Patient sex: M
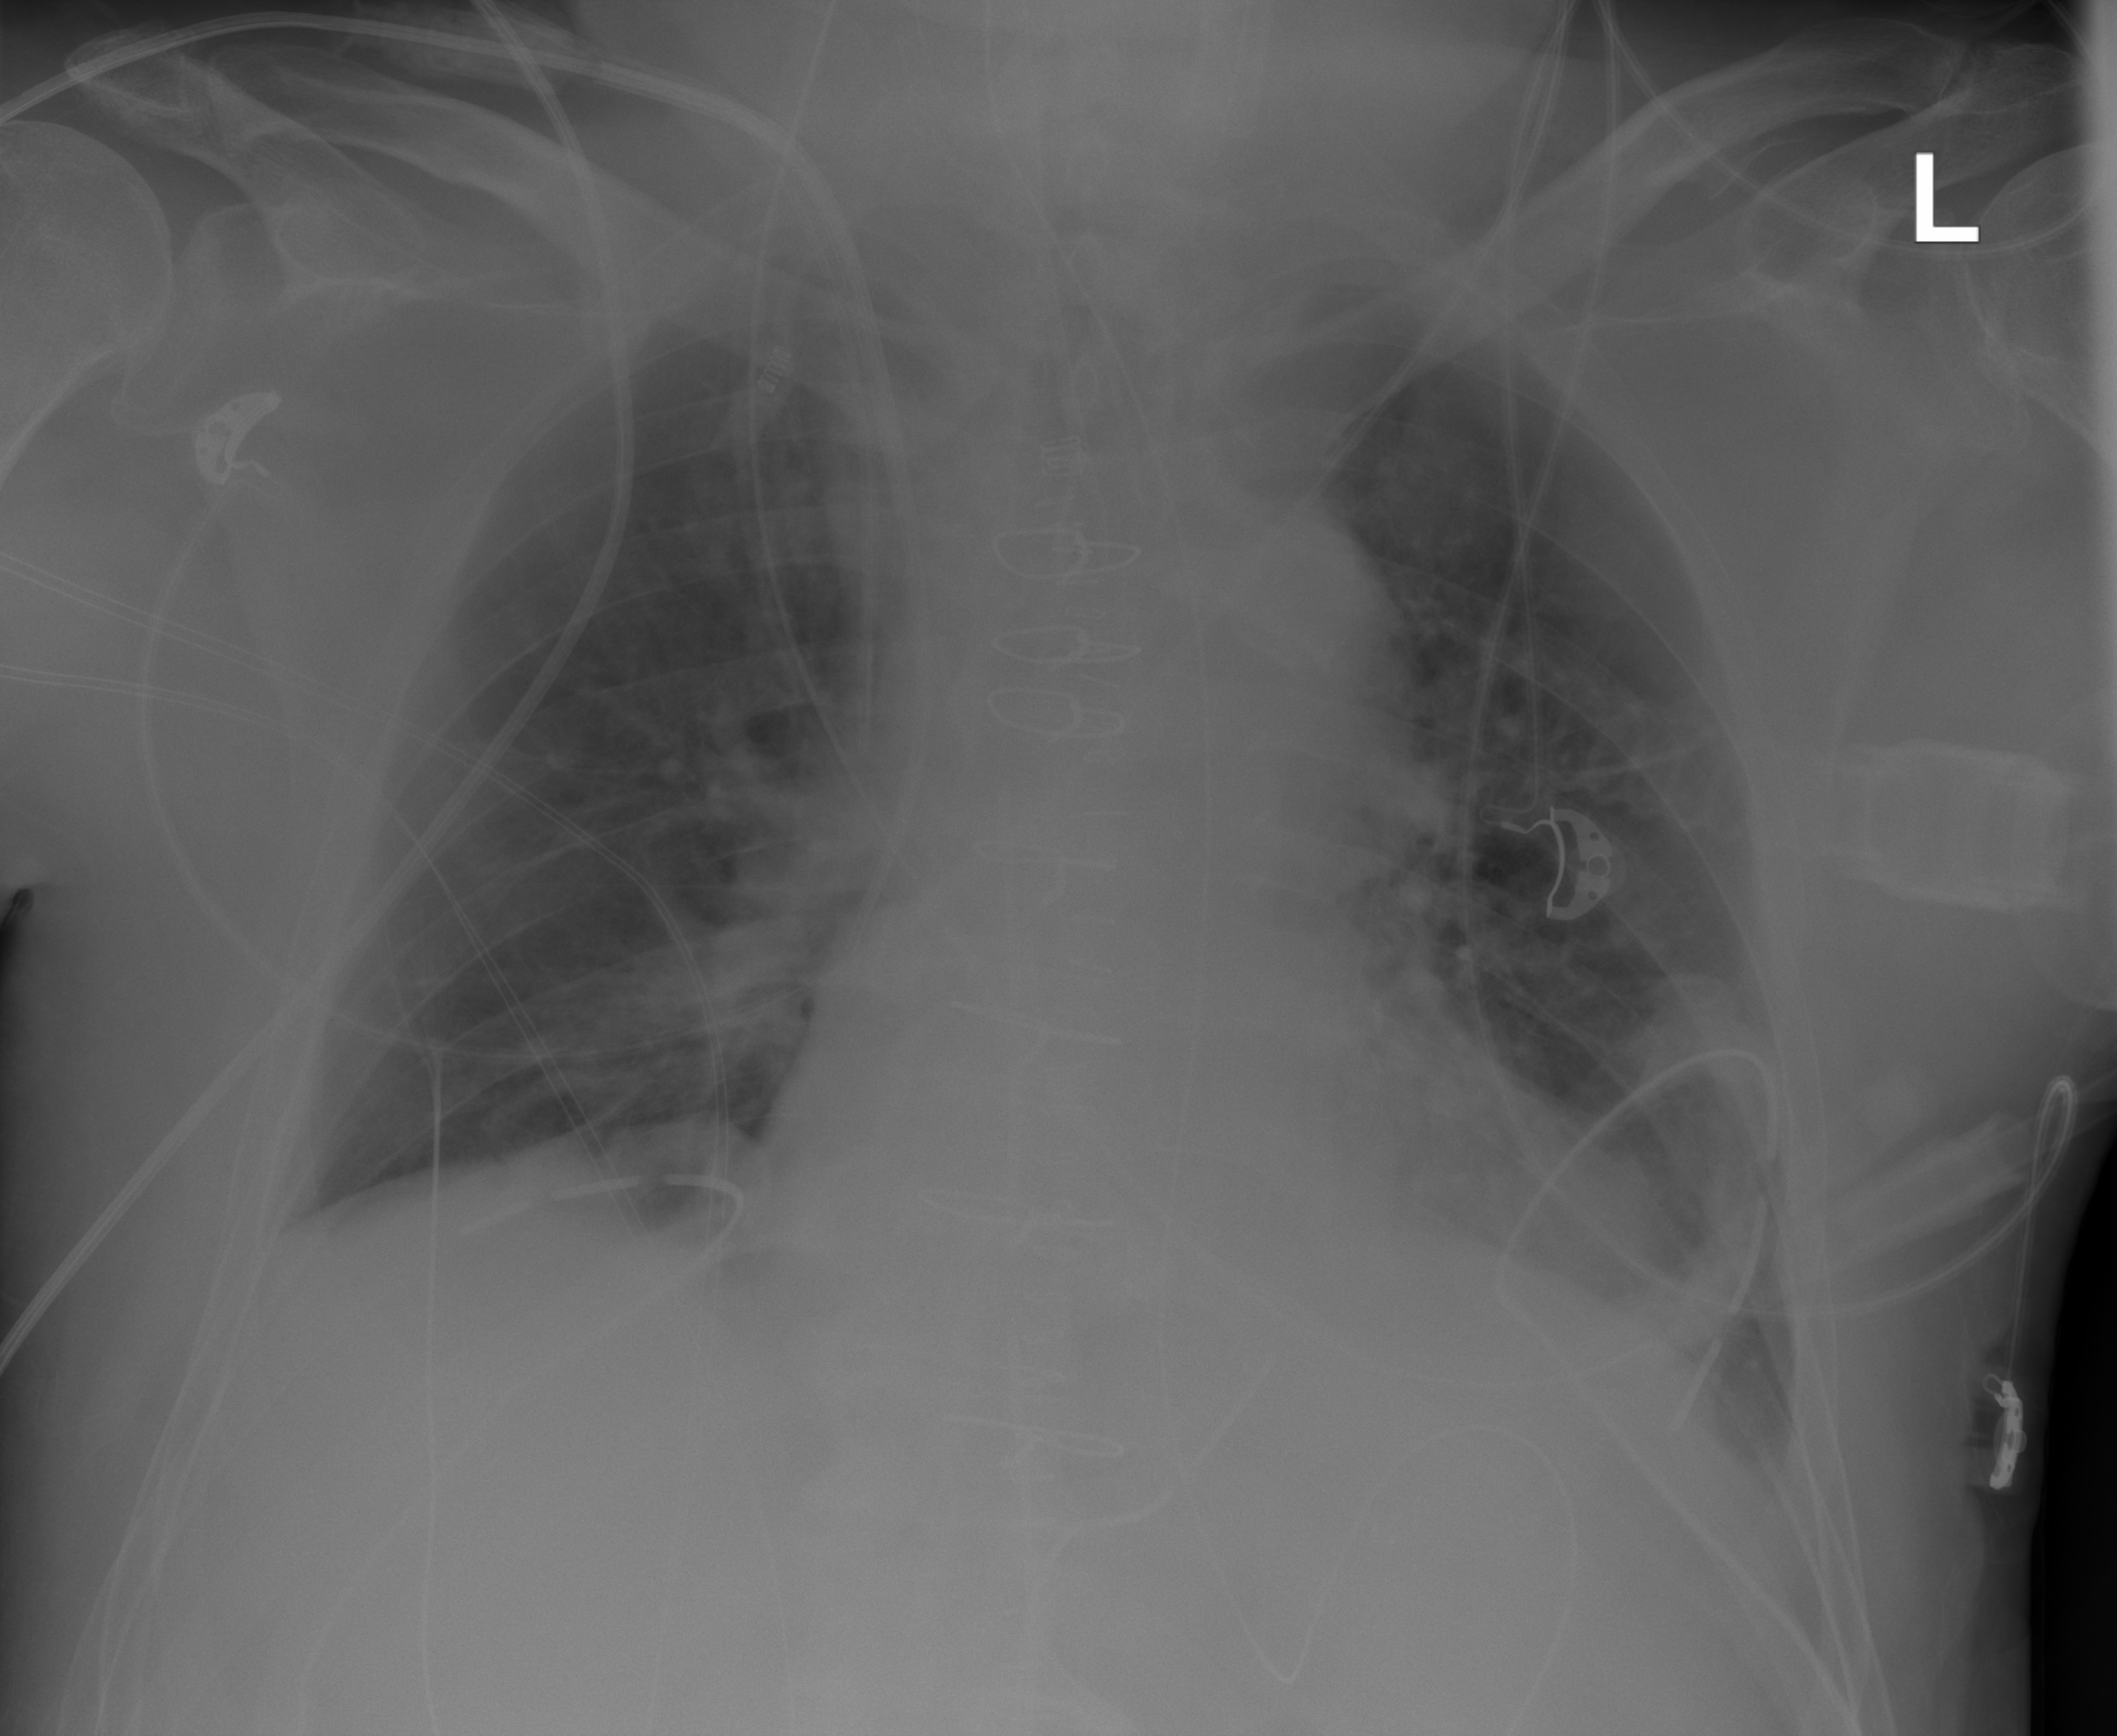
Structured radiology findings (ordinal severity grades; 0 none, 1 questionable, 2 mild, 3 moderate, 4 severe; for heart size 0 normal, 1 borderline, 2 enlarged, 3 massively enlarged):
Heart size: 2
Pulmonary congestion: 0
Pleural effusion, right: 0
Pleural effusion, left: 0
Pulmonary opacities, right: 0
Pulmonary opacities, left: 0
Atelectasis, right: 2
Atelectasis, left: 2